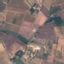
Label: PermanentCrop